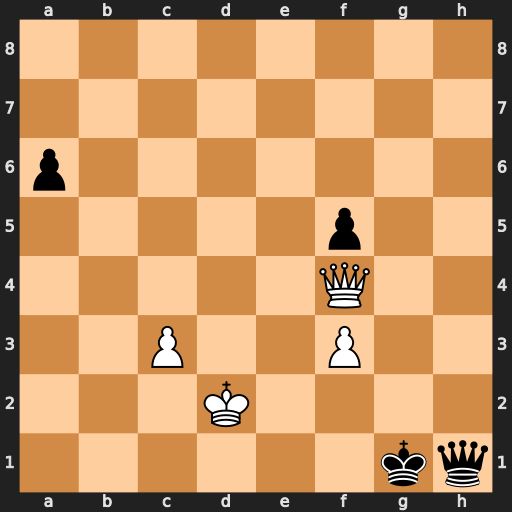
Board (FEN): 8/8/p7/5p2/5Q2/2P2P2/3K4/6kq
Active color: w
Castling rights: -
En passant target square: -
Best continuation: Qg3+ Qg2+ Qxg2+ Kxg2 c4 f4 c5